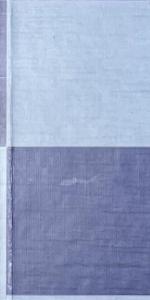
Label: Empty